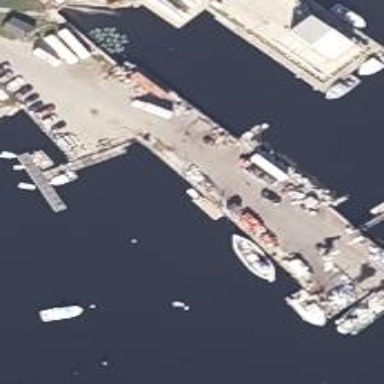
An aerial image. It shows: Man-made pier.